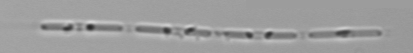
Label: Skeletonema